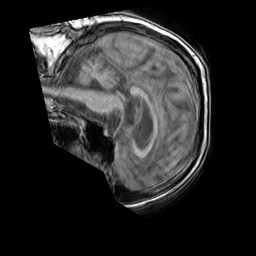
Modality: T1w
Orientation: sagittal
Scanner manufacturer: philips
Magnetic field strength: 1.5 T
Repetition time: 0.2033 s
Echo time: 0.001921 s